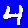
Digit: 4